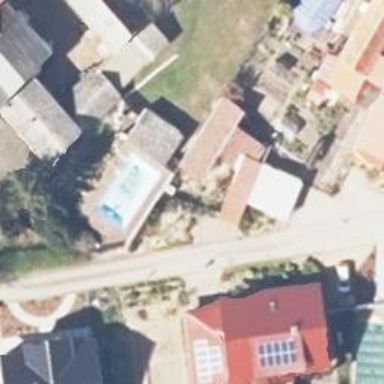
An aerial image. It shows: Swimming pool located in leisure land.